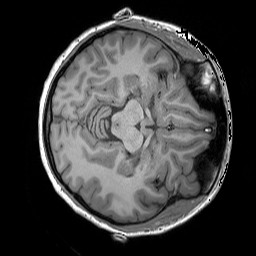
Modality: T1w
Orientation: axial
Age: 21
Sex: female
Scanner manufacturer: siemens
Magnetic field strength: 3 T
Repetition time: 1.9 s
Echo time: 0.00252 s